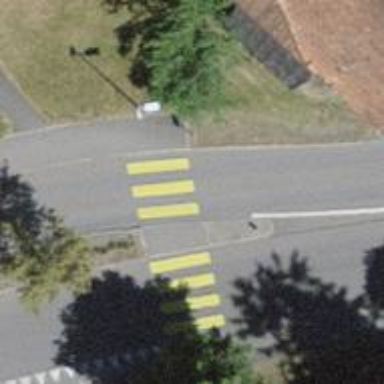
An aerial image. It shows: Zebra crossing on the road.